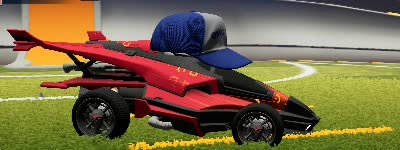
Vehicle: aftershock